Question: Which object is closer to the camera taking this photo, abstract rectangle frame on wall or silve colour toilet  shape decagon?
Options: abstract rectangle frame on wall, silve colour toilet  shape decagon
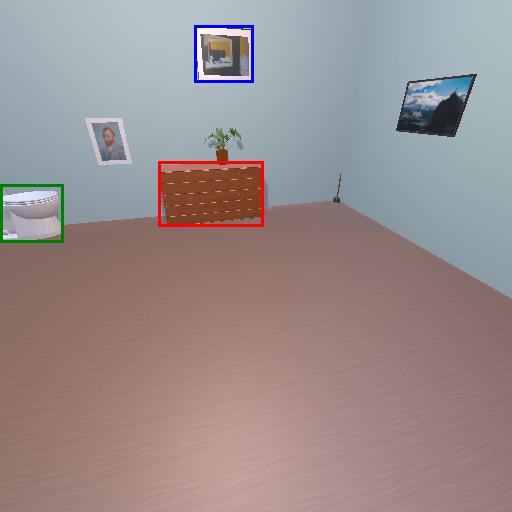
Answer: abstract rectangle frame on wall